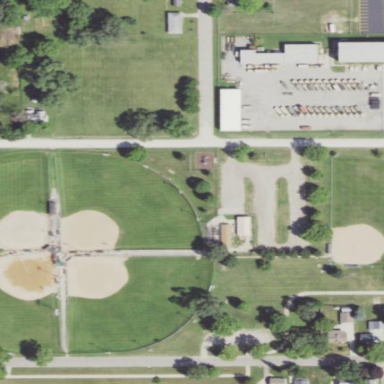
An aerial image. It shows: Softball pitch for baseball enthusiasts.